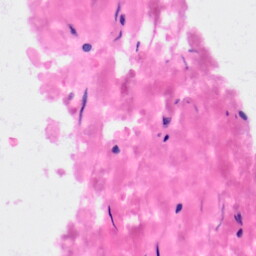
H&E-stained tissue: Kidney